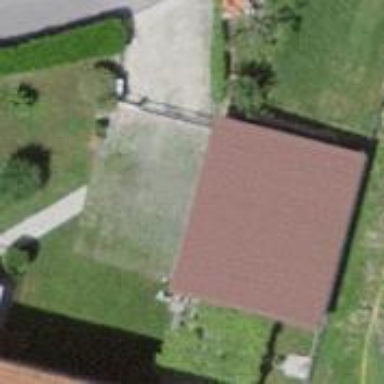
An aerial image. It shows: Garage.